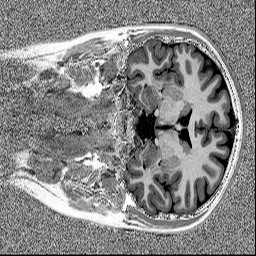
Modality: MP2RAGE
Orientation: coronal
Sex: female